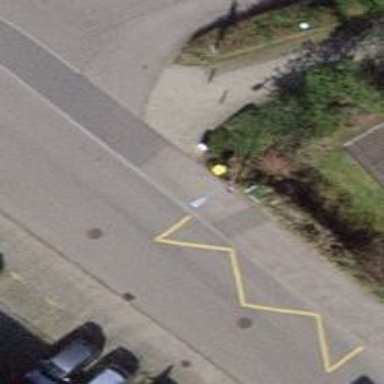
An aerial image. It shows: Post box.